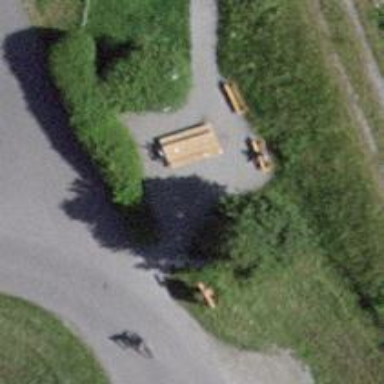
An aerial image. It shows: Picnic site popular for tourists.